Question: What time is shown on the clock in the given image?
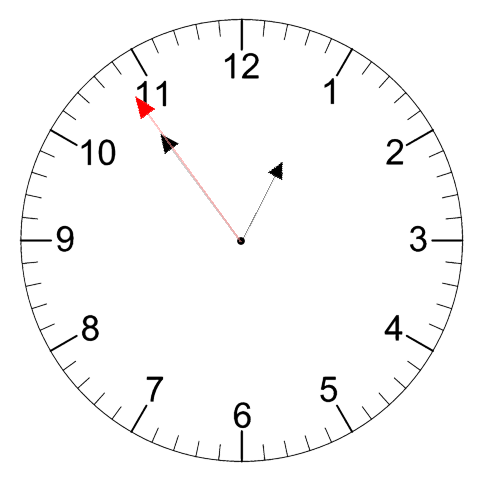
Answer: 12:53:54